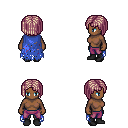
a pixel art fantasy rpg character, female body template, human, dark skin, blue tattered cape, magenta pants, white blonde pageboy hairstyle, black shoes, four views (front, back, left, right), 2x2 character sprite sheet, small pixel art, hard edges, no anti-aliasing